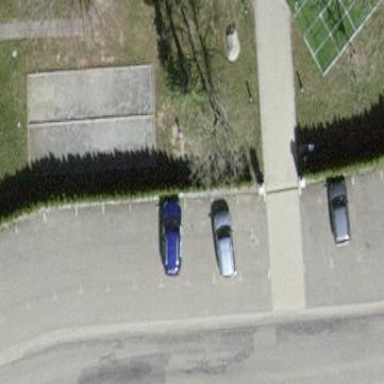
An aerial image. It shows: Parking area with surface.